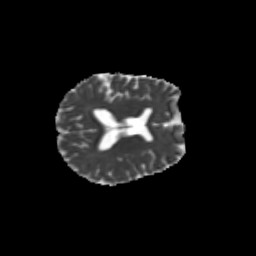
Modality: MD
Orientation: axial
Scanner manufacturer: siemens
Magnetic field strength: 3 T
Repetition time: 9.2 s
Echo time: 0.084 s